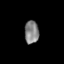
Tissue: skin
Cell type: T cells
Senescence score: 0.6953
Nuclear area (px): 319
Mean DAPI intensity: 131.21